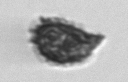
Label: Syracosphaera_pulchra